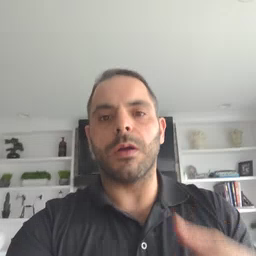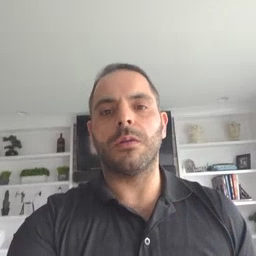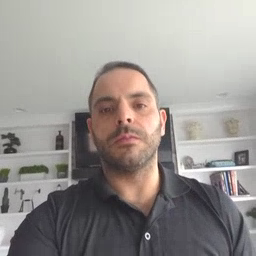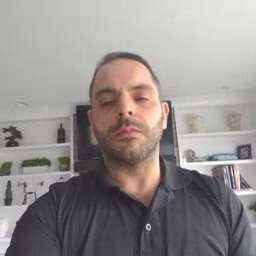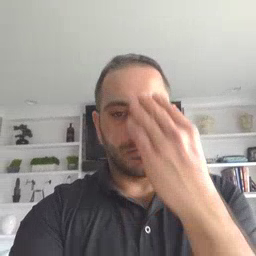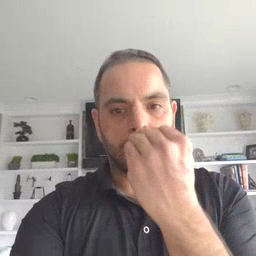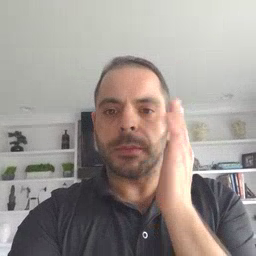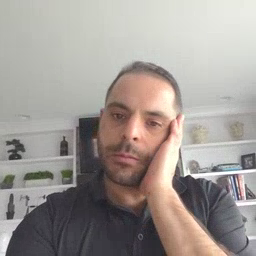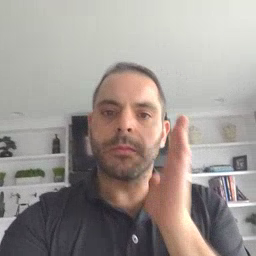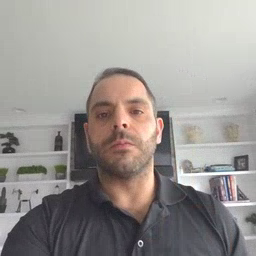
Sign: nap